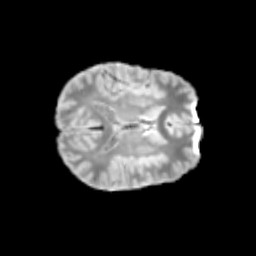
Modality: T2w
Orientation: axial
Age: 13
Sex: female
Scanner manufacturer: siemens
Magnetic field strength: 3 T
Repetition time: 3.8 s
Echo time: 0.07 s